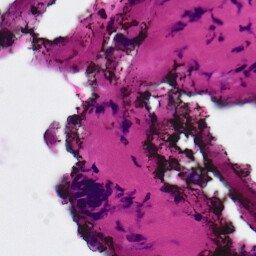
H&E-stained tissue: Ovarian